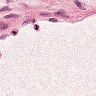
Metastatic tissue present: no